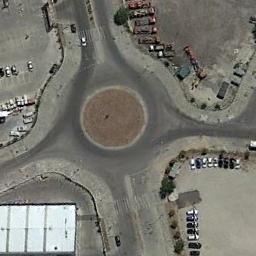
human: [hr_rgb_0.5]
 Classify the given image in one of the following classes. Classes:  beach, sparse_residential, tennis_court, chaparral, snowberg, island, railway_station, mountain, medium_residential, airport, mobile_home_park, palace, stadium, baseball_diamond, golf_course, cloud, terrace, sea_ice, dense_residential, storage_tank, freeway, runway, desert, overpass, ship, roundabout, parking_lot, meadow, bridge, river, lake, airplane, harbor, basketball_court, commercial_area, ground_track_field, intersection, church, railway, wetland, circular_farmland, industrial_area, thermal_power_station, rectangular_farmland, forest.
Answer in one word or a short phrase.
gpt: roundabout